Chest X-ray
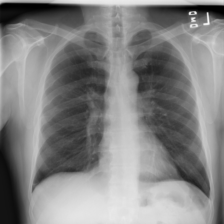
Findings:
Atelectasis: negative
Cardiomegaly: negative
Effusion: negative
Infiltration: negative
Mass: negative
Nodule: negative
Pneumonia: negative
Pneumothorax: negative
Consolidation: negative
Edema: negative
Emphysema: negative
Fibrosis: negative
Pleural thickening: negative
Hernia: negative